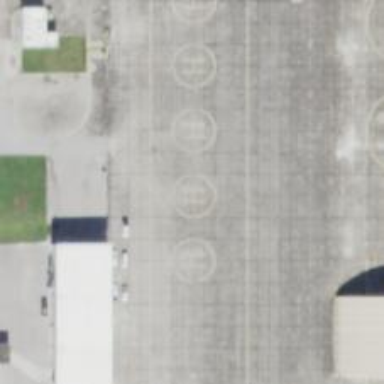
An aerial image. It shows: Image of helipad at airport.